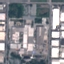
Land use / land cover class: Industrial